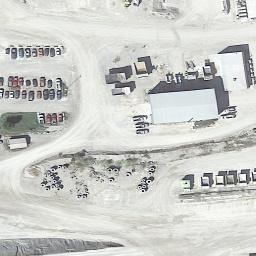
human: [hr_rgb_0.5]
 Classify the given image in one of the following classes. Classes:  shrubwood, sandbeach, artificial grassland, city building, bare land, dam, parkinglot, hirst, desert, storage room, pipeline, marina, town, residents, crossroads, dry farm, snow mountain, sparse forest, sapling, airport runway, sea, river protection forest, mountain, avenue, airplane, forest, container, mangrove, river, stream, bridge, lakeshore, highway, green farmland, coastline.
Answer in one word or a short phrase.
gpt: bare land